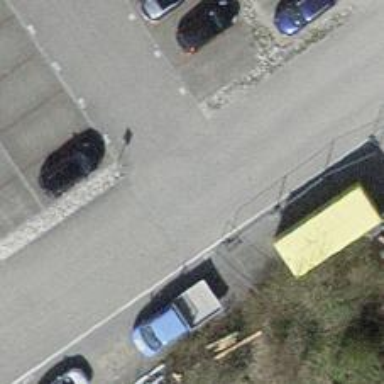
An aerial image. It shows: Road serving as parking aisle.